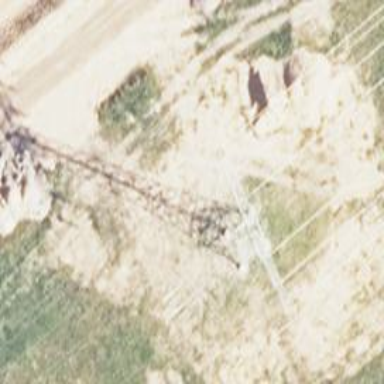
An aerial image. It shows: Power tower.